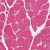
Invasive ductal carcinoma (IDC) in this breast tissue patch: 0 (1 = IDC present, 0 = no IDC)